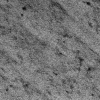
Atmospheric dust classification: not_dusty